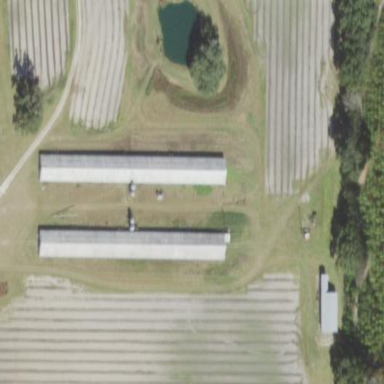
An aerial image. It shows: Poultry farmyard is depicted in the image.